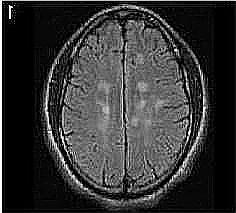
Label: notumor